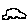
Label: car